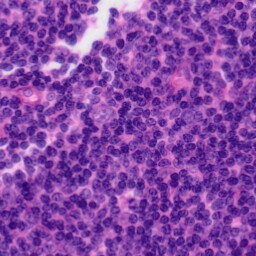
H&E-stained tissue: Tonsil